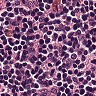
Metastatic tissue present: no